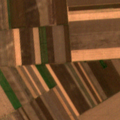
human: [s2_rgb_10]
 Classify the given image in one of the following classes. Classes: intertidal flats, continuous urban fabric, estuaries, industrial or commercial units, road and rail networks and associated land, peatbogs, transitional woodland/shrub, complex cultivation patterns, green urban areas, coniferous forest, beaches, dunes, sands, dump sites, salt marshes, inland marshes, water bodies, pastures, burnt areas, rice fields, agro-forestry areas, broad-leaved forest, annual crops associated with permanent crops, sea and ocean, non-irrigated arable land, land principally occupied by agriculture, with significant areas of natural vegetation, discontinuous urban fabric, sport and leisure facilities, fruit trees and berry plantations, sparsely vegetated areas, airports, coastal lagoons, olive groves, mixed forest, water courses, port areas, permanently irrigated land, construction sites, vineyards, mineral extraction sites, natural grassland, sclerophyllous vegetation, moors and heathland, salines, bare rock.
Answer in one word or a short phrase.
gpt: non-irrigated arable land